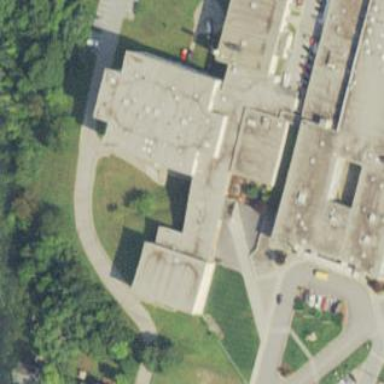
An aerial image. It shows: School building.